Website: apple
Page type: billing-address
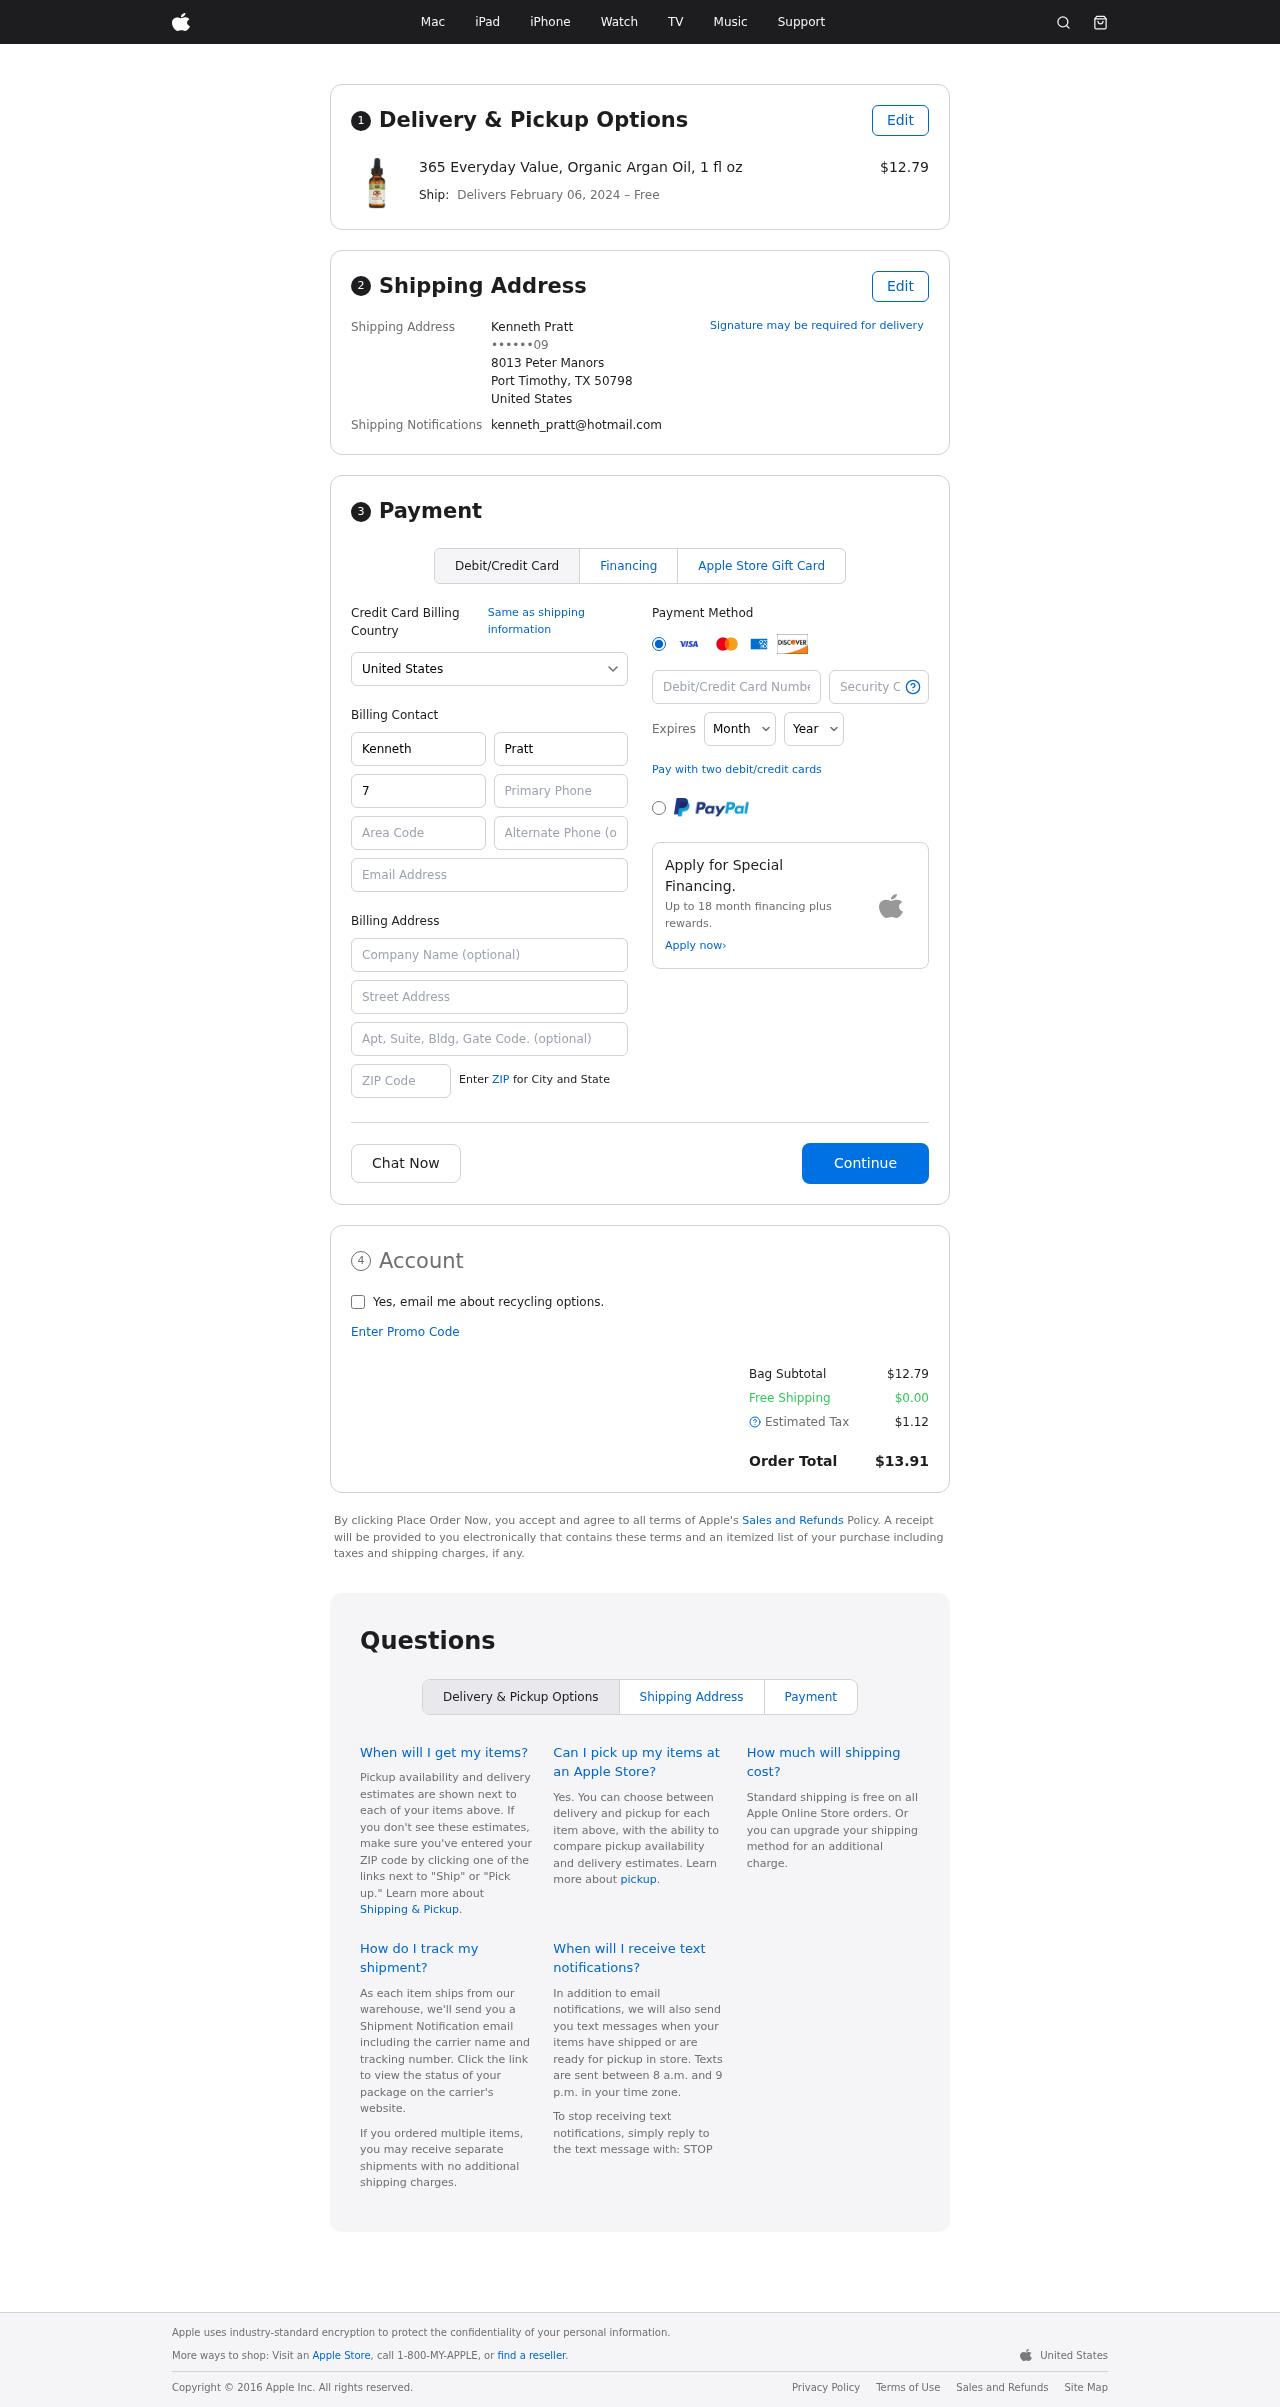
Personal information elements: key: PII_CARD_CVV
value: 8476
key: PII_CARD_EXPIRY_MONTH
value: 12
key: PII_CARD_EXPIRY_YEAR
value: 30
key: PII_CARD_NUMBER
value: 3445 7118 6251 521
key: PII_CITY_STATE_ZIP
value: Port Timothy, TX 50798
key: PII_COUNTRY
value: United States
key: PII_EMAIL
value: kenneth_pratt@hotmail.com
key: PII_FULLNAME
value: Kenneth Pratt
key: PII_STREET
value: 8013 Peter Manors
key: PII_PHONE_MASKED
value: ••••••09
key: PII_BILLING_FIRSTNAME
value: Kenneth
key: PII_BILLING_LASTNAME
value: Pratt
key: PII_BILLING_PHONE_AREA
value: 750
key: PII_BILLING_PHONE
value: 7502914209
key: PII_BILLING_EMAIL
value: kenneth_pratt@hotmail.com
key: PII_BILLING_STREET
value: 8013 Peter Manors
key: PII_BILLING_POSTCODE
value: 50798
Product elements: key: PRODUCT1_NAME
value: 365 Everyday Value, Organic Argan Oil, 1 fl oz
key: PRODUCT1_PRICE
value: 12.79
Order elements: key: ORDER_DELIVERY_DATE
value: February 06, 2024
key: ORDER_SUBTOTAL
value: $12.79
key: ORDER_SHIPPING_COST
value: $0.00
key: ORDER_TAX
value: $1.12
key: ORDER_TOTAL
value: $13.91